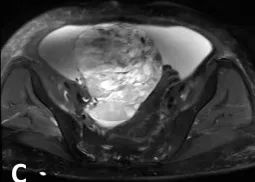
Enhanced magnetic resonance images. Of the case.
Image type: radiology (mri)